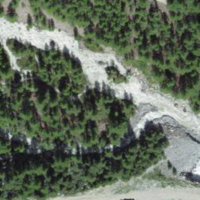
EUNIS habitat code: 43
Species observed at this site:
Chamaenerion angustifolium